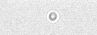
Label: camera_spot